Field crop: tomato
Growth stage: 1
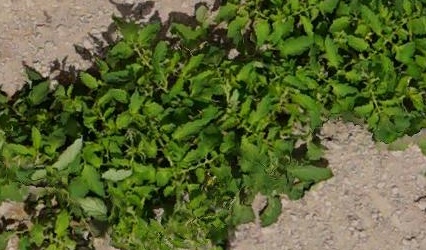
Species: tomato